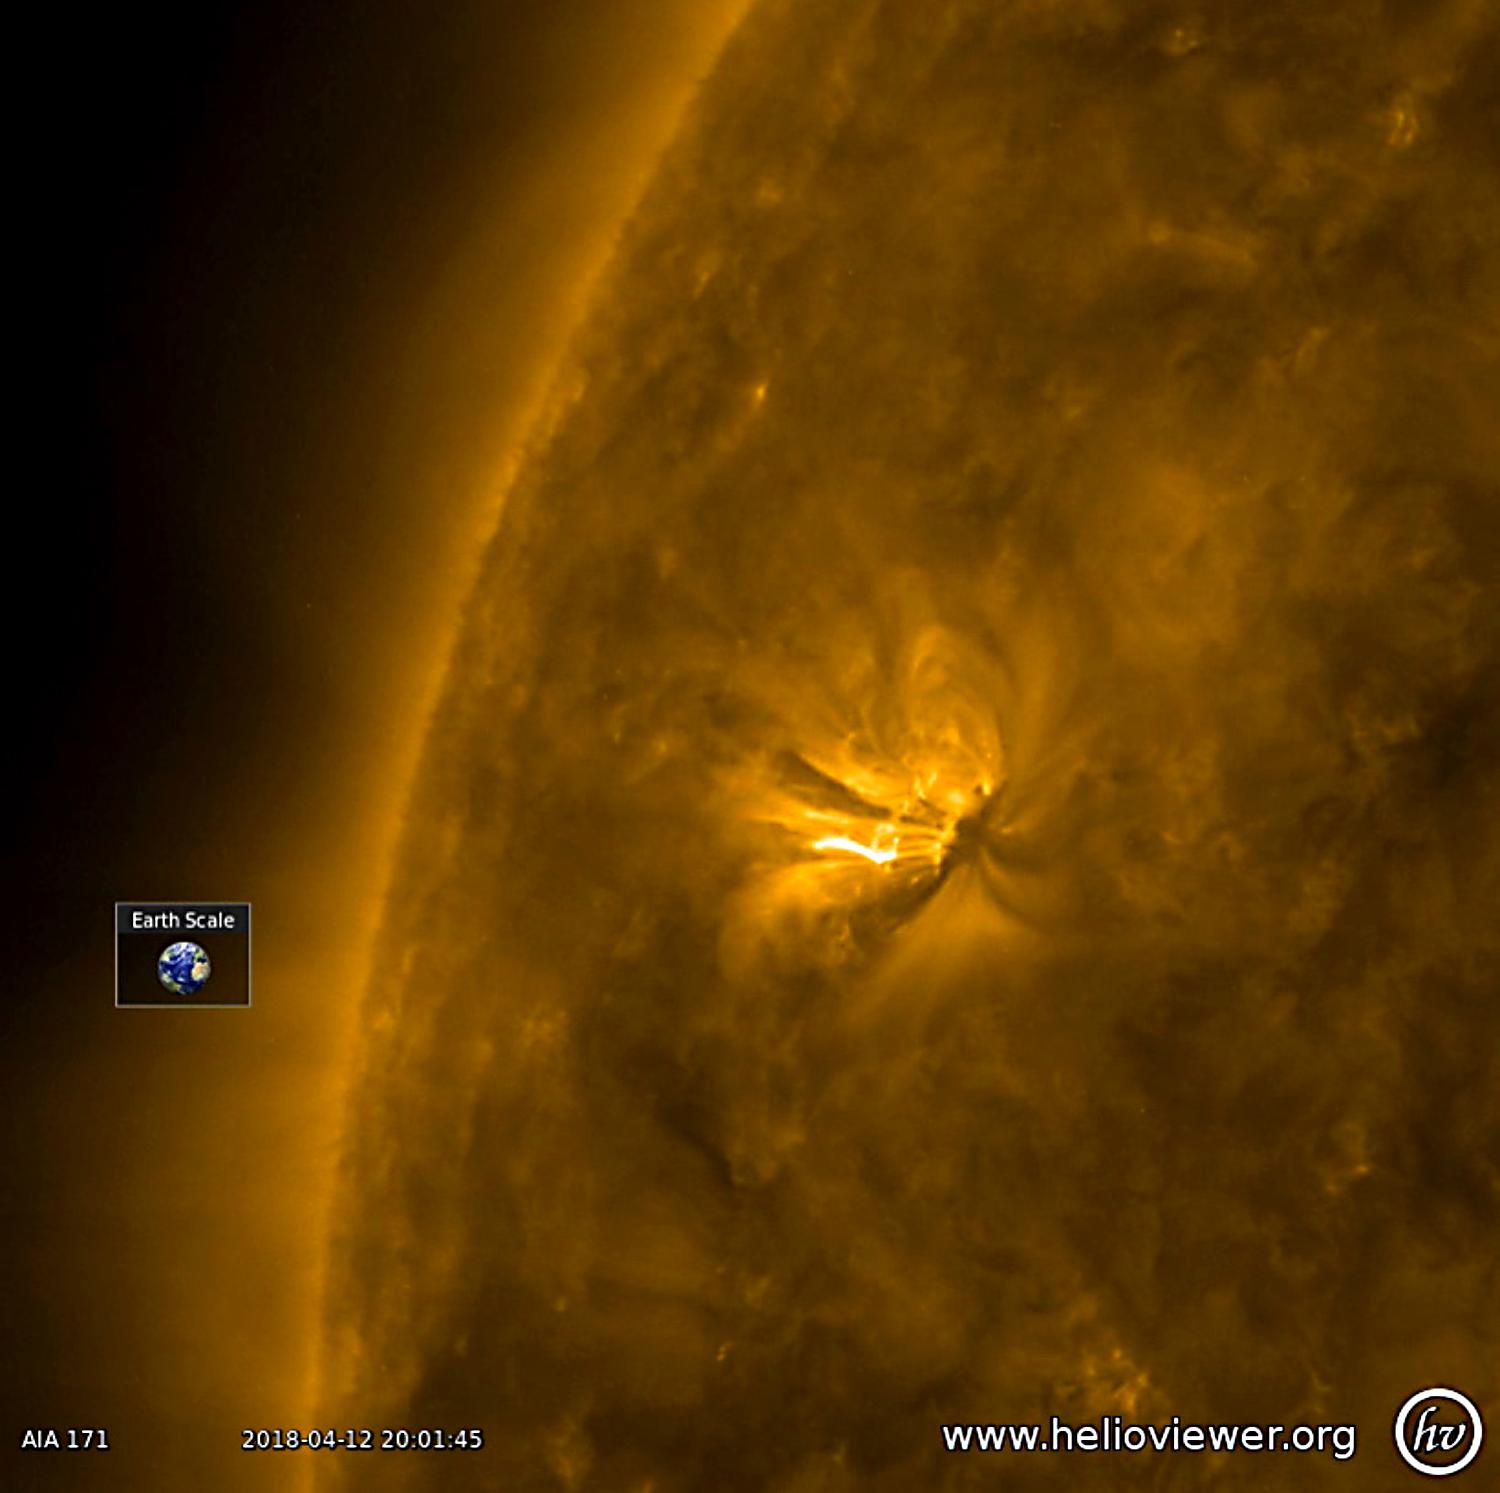
Active Region Coming Around the Bend Solar Dynamics Observatory (SDO), Sun